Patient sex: F
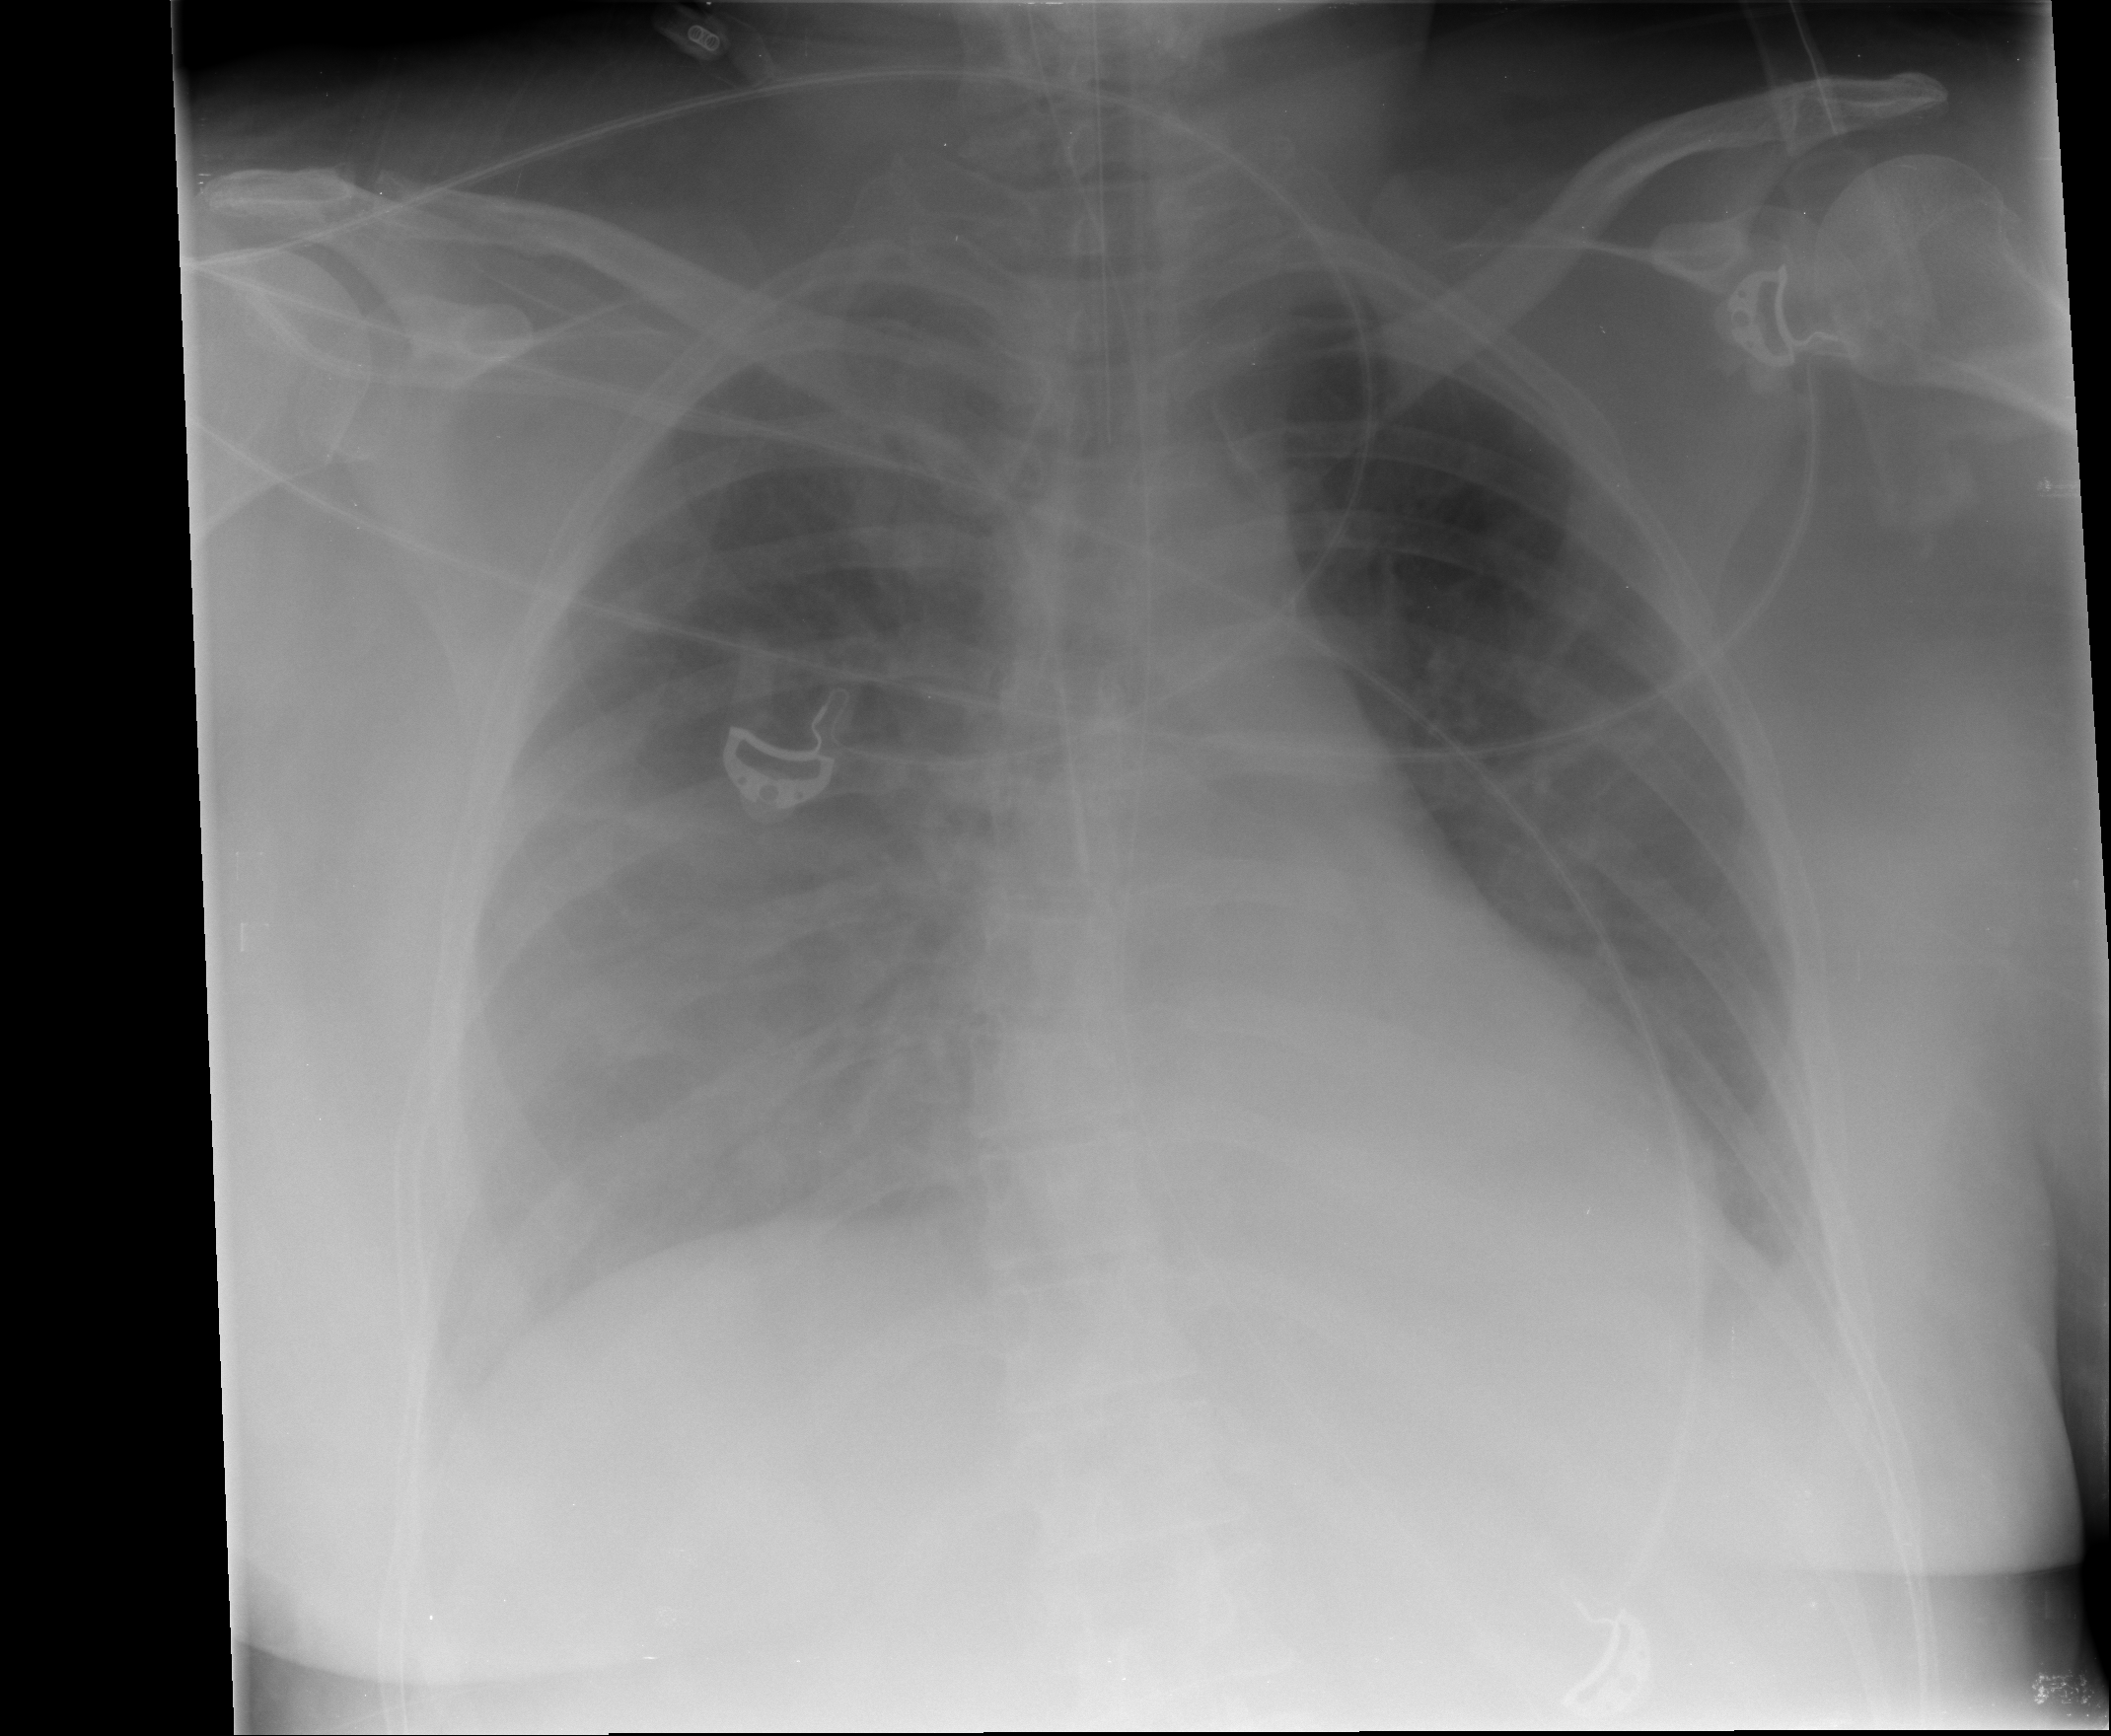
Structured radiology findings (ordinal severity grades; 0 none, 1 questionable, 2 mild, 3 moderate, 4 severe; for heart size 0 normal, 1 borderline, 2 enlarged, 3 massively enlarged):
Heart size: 0
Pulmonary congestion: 0
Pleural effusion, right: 2
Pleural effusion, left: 0
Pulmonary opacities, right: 0
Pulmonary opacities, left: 0
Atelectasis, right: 2
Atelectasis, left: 0